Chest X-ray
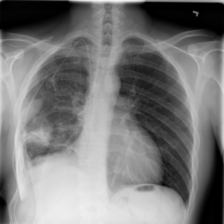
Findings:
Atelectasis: negative
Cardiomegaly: negative
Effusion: negative
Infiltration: negative
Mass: negative
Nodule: negative
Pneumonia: negative
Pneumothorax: positive
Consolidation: negative
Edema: negative
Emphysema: negative
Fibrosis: negative
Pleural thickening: negative
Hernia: negative